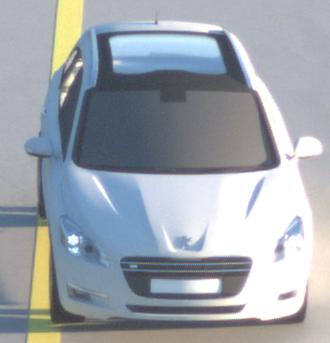
Make: Peugeot
Model: 508 SW 120 VTi
Detailed model: 508 (I) SW
Model produced from: 2011/03
Model produced until: 2014/05
Doors: 5
Color: white
Road condition: dry road
Daytime: sunrise or sunset
Contrast: high contrast